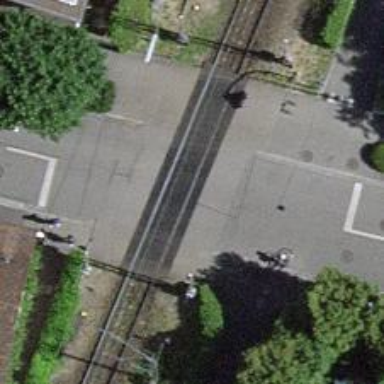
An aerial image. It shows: Railway level crossing.